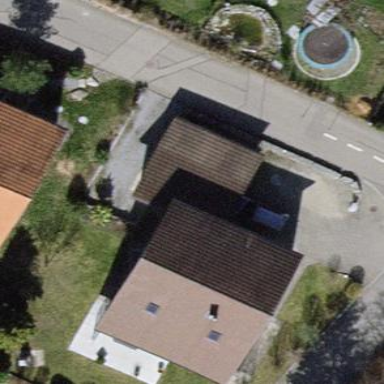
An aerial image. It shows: Saltbox-shaped roof house.